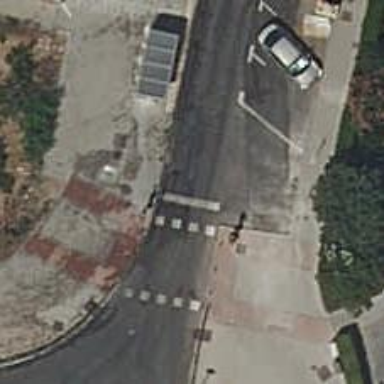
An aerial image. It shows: Road with traffic signals for signaling.